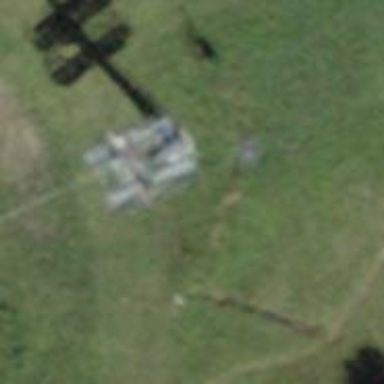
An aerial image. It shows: Pylon for aerialway.